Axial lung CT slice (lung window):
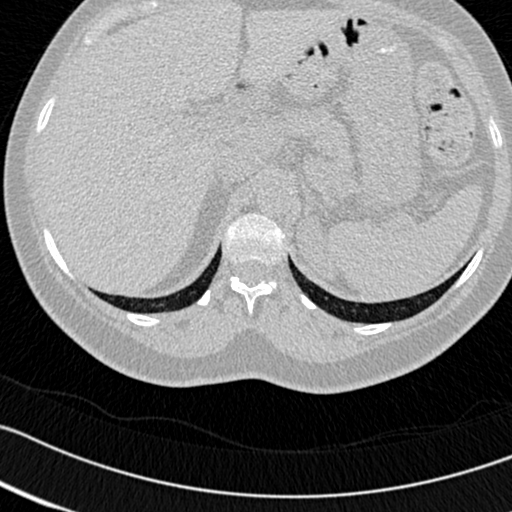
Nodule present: no